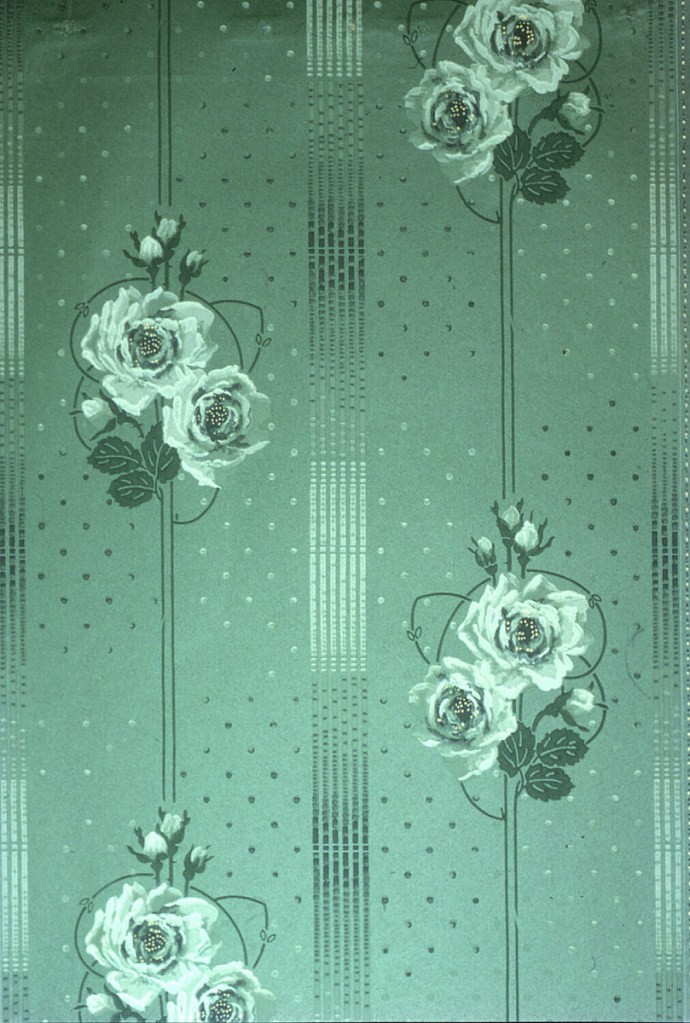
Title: Sidewall - sample
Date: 1906–08
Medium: Machine-printed
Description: Floral stripe design. Motif of two roses plus buds on narrow stripe. Alternating with a wider stripe. Printed in green on green spotted background.